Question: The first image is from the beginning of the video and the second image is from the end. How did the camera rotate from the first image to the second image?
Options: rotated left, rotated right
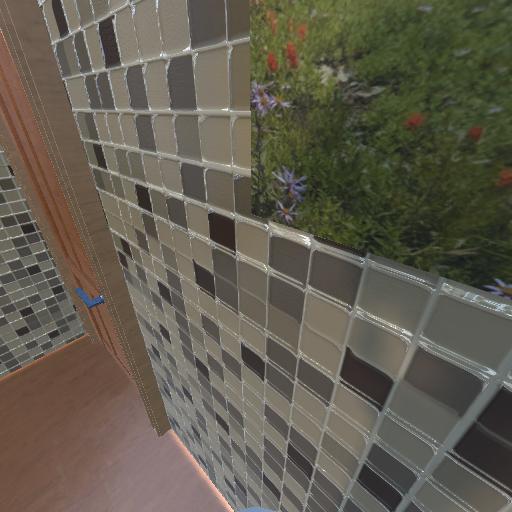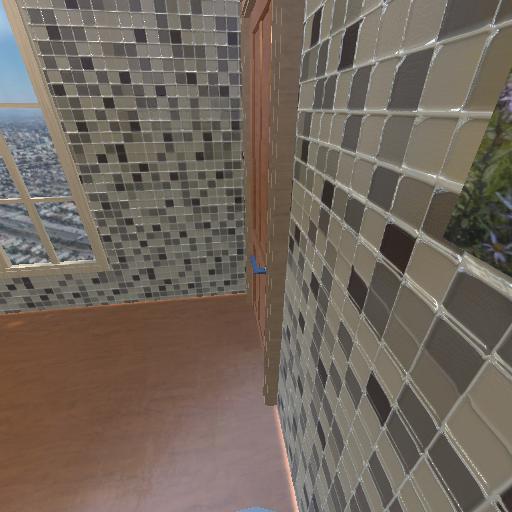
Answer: rotated left